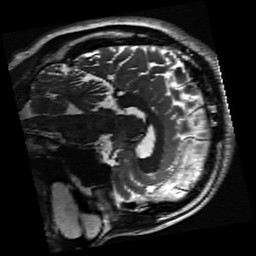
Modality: inplaneT2
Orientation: sagittal